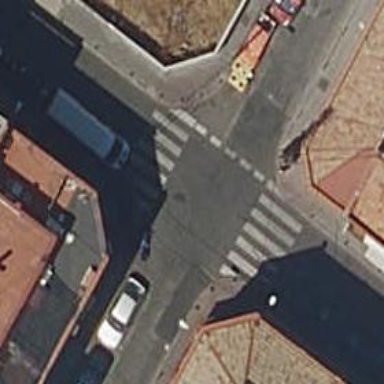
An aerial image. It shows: Marked crossing on asphalt footway.